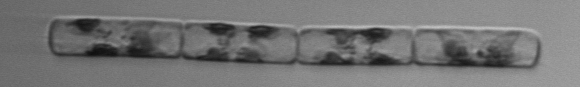
Label: Guinardia_delicatula